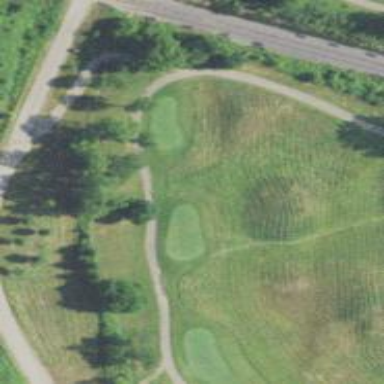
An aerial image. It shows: Pathway for golfing.